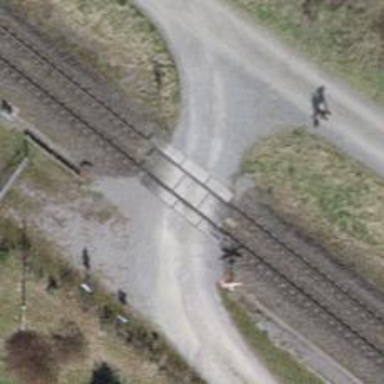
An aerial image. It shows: Railway level crossing.